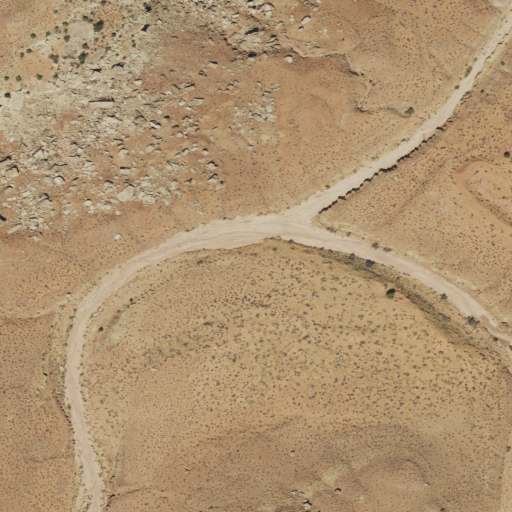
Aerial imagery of valley in Utah named French Spring Fork containing only shrub